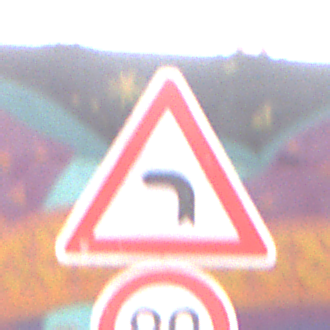
Verkehrszeichen: KurveLinks
Zusatzzeichen unten: Geschwindigkeit80
Umgebung: Roofed, Special
Tageszeit: Midday
Wetter: Overcast
Licht: Natural
Jahreszeit: NotSpecified
Kontrast: MediumContrast